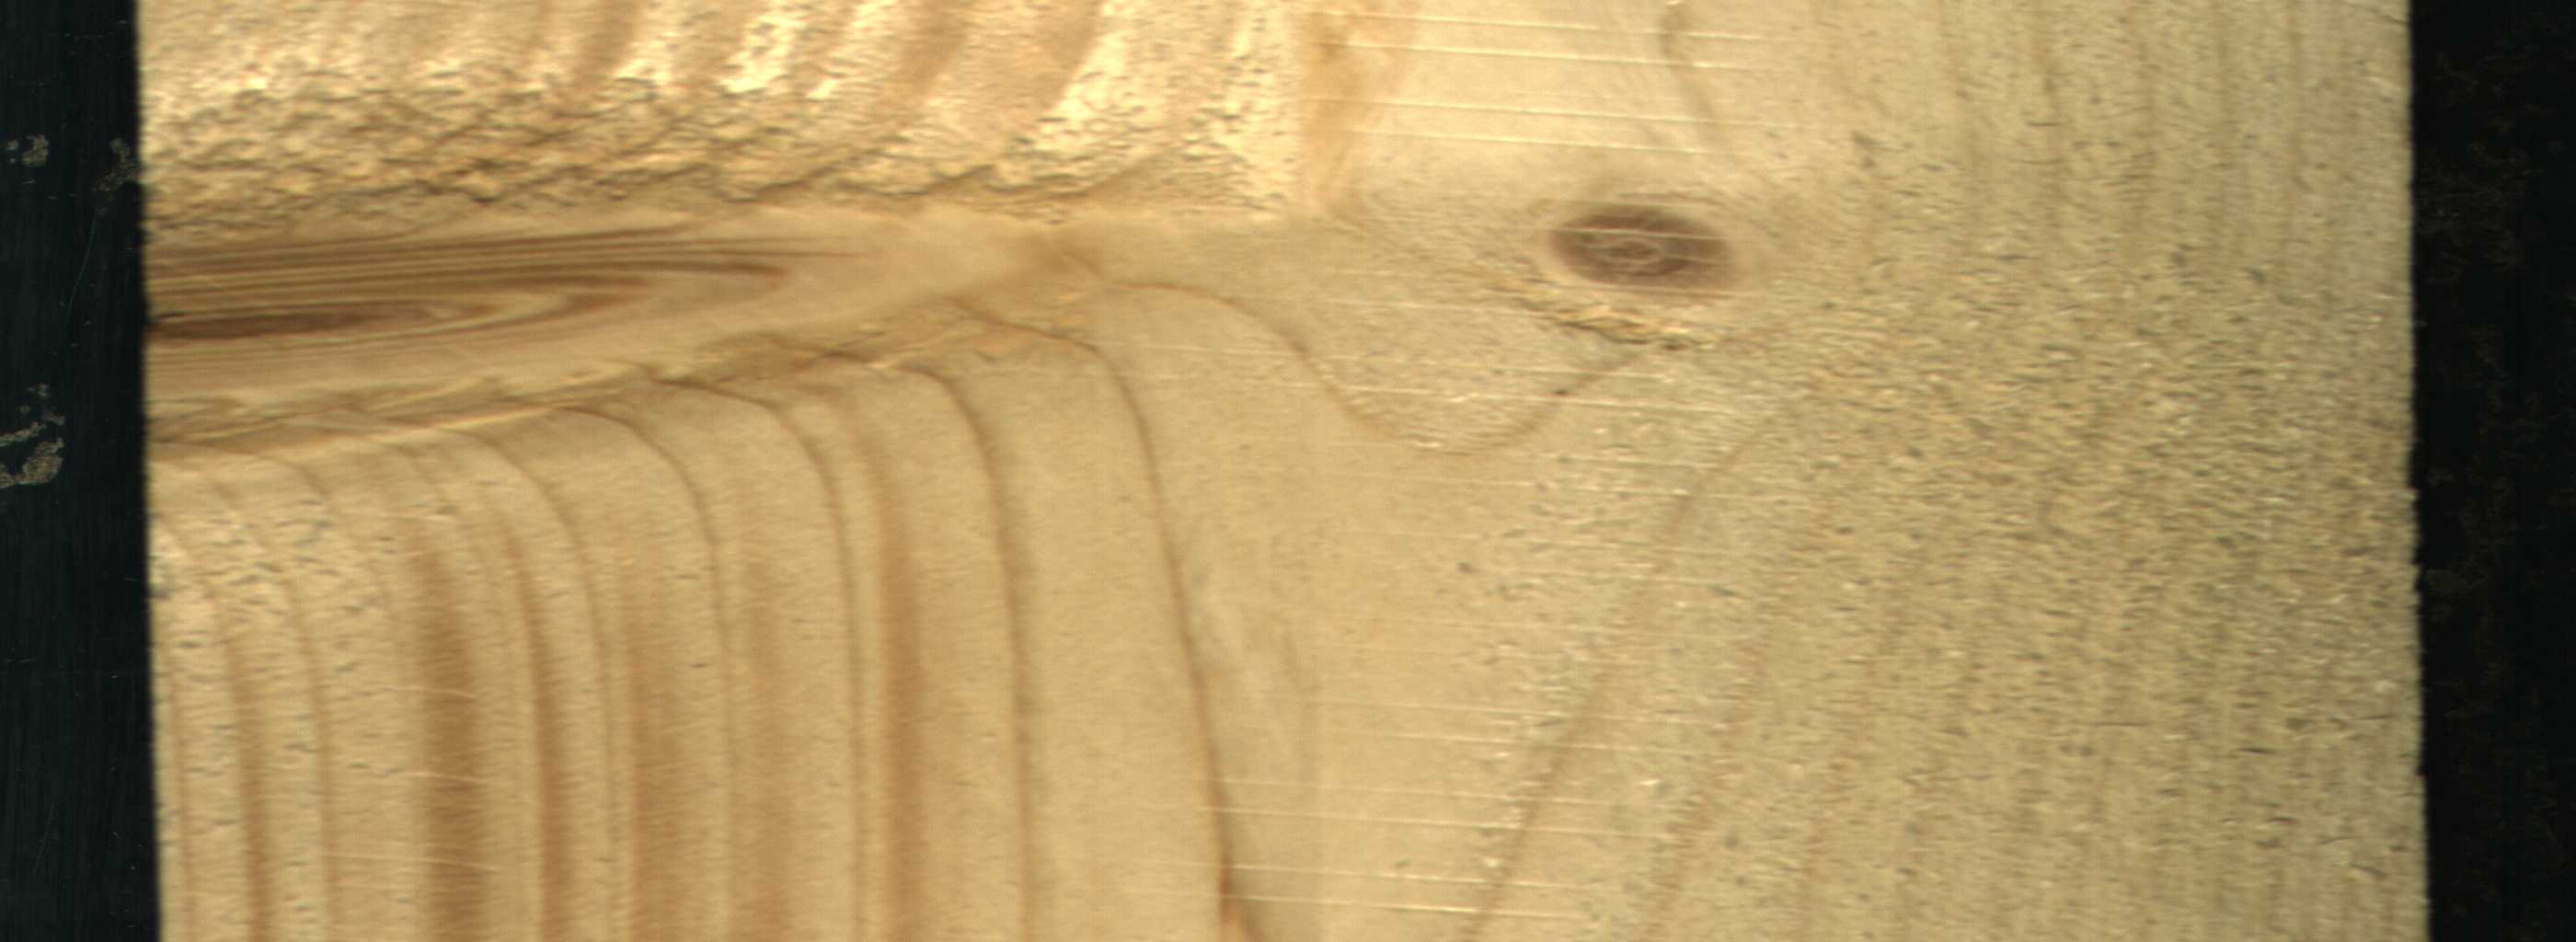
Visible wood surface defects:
Live_Knot
Live_Knot